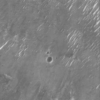
Label: not_dusty